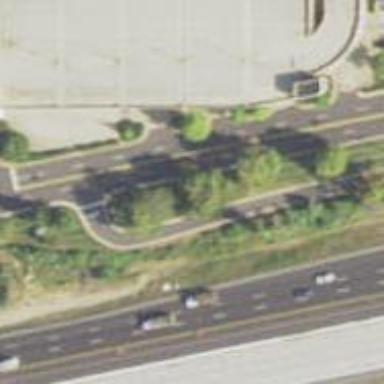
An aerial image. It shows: Asphalt motorway link.